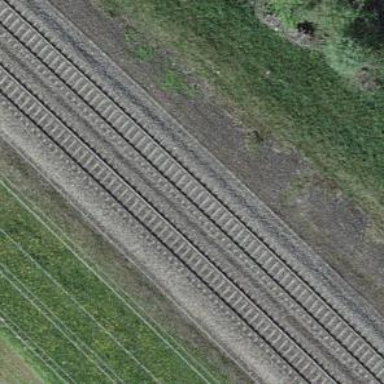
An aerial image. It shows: Railway track with contact line for electrification.